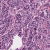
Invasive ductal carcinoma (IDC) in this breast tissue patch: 1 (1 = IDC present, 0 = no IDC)